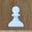
Piece: wP